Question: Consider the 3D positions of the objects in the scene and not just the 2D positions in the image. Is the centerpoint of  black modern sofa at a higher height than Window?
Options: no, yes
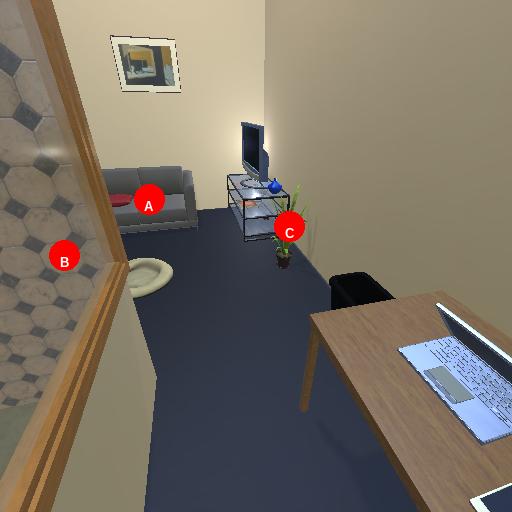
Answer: no